Question:
hi,
it is my project in the photo. my project has custom listView in every page and listViews are filled with json data.
i writed every tab's 'onCreateView' event Toast message to clarify problem and see what has happened.
for example, when i click 2.th tab, i get "2 worked" then "3 worked" as toast message. also add same data to listview over and over again btw.
sorry if i couldn't explain my problem.
here is my codes.
'''
public class TabsPagerAdapter extends FragmentPagerAdapter {
public TabsPagerAdapter(FragmentManager fm) {
super(fm);
}
@Override
public Fragment getItem(int index) {
switch (index) {
case 0:
return new VasitaTurFragment();
.
.
.
return null;
}
@Override
public int getCount() {
// get item count - equal to number of tabs
return 6;
}
'''
> MainActivity:
'''
public class MainActivity extends FragmentActivity implements
ActionBar.TabListener {
private ViewPager viewPager;
private TabsPagerAdapter mAdapter;
private ActionBar actionBar;
private String[] tabs = { "1", "2", "3","4","5","6" };
ModelFragment mF= new ModelFragment();
@Override
protected void onCreate(Bundle savedInstanceState) {
super.onCreate(savedInstanceState);
setContentView(R.layout.main);
viewPager = (ViewPager) findViewById(R.id.pager);
actionBar = getActionBar();
mAdapter = new TabsPagerAdapter(getSupportFragmentManager());
viewPager.setAdapter(mAdapter);
actionBar.setHomeButtonEnabled(false);
actionBar.setNavigationMode(ActionBar.NAVIGATION_MODE_TABS);
for (String tab_name : tabs) {
actionBar.addTab(actionBar.newTab().setText(tab_name)
.setTabListener(this));
}
viewPager.setOnPageChangeListener(new ViewPager.OnPageChangeListener() {
@Override
public void onPageSelected(int position) {
actionBar.setSelectedNavigationItem(position);
}
@Override
public void onPageScrolled(int arg0, float arg1, int arg2) {
}
@Override
public void onPageScrollStateChanged(int arg0) {
}
});
}
@Override
public void onTabReselected(Tab tab, FragmentTransaction ft) {
}
@Override
public void onTabSelected(Tab tab, FragmentTransaction ft) {
viewPager.setCurrentItem(tab.getPosition());
}
@Override
public void onTabUnselected(Tab tab, FragmentTransaction ft) {
}
}
'''
> Fragment:
'''
public class MenseiFragment extends Fragment {
private static final String TAG = MainActivity.class.getSimpleName();
private ProgressDialog pDialog;
private List<Mensei> menseiList = new ArrayList<Mensei>();
private ListView listView;
private menseiCLA adapter;
@Override
public View onCreateView(LayoutInflater inflater, ViewGroup container,
Bundle savedInstanceState) {
final View rootView = inflater.inflate(R.layout.mensei, container, false);
listView = (ListView) rootView.findViewById(R.id.listView1);
adapter = new menseiCLA(getActivity(), menseiList);
listView.setAdapter(adapter);
Toast.makeText(getActivity(),"2 worked",
Toast.LENGTH_LONG).show();
JsonArrayRequest commonReq = new JsonArrayRequest(url,
new Response.Listener<JSONArray>() {
@Override
public void onResponse(JSONArray response) {
Log.d(TAG, response.toString());
for (int i = 0; i < response.length(); i++) {
try {
JSONObject objAna = response.getJSONObject(i);
Mensei mensei = new Mensei();
.
.
menseiList.add(mensei);
} catch (JSONException e) {
e.printStackTrace();
}
}
adapter.notifyDataSetChanged();
}
}, new Response.ErrorListener() {
@Override
public void onErrorResponse(VolleyError error) {
VolleyLog.d(TAG, "Error: " + error.getMessage());
}
});
AppController.getInstance().addToRequestQueue(commonReq);
return rootView;
}
@Override
public void onDestroy() {
super.onDestroy();
hidePDialog();
}}
'''
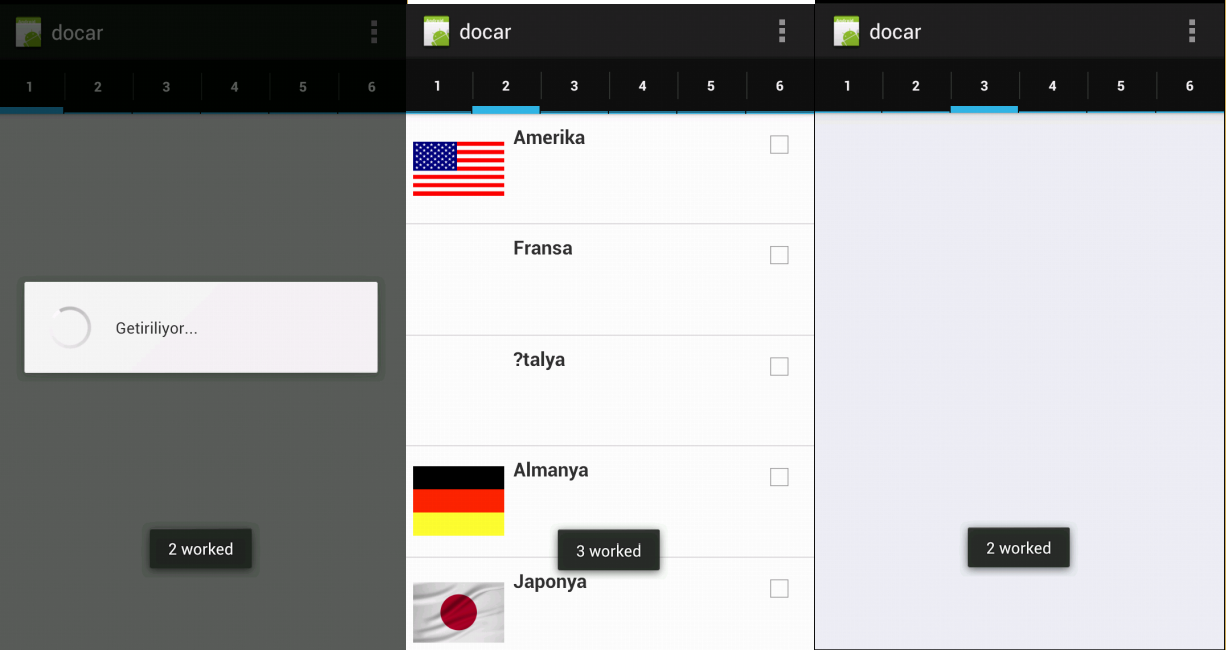
Answer: This is the default behavior of 'viewpager', so if you click on each tab the two neighbors of it automatically created and both run in 'onResume'. if you really want they do something only when they are visible use below function for each tab fragment:
'''
@Override
public void setUserVisibleHint(boolean isVisibleToUser) {
super.setUserVisibleHint(isVisibleToUser);
if(isVisible()){
if(isVisibleToUser){
Log.d("MyTag","My Fragment is visible");
}else{
Log.d("MyTag","My Fragment is not visible");
}
}
}
'''